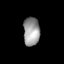
Tissue: lung
Cell type: Endothelial cells
Senescence score: 0.1519
Nuclear area (px): 461
Mean DAPI intensity: 153.013